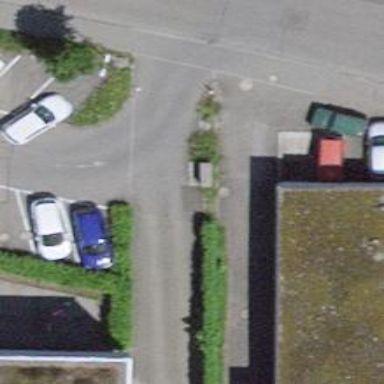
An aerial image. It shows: Hedge barrier.